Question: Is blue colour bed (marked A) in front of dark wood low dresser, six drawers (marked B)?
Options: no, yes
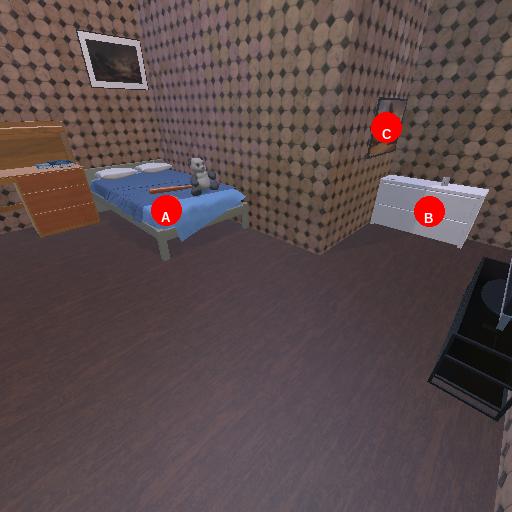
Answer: no